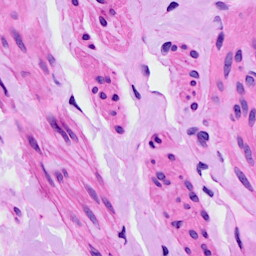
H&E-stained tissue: Ovarian